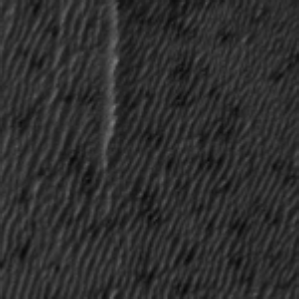
Label: frost